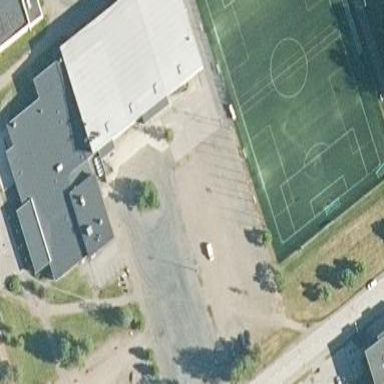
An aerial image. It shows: Public building that is sports centre for ice hockey.